Field crop: tomato
Growth stage: 1
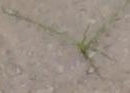
Species: cyperus